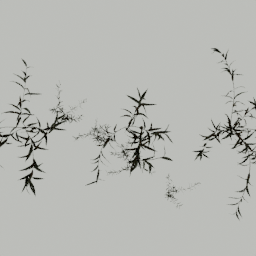
Label: nature